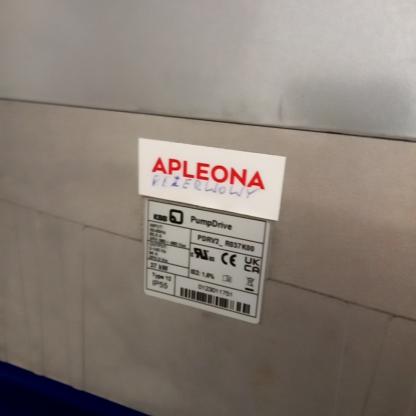
Klasa: tabliczka-znamionowa